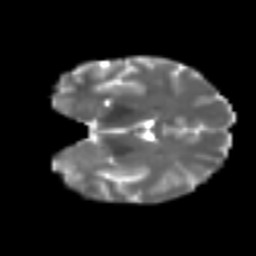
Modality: T2w
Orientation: coronal
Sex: female
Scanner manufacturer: ge
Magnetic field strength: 3 T
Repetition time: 7 s
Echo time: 0.08 s